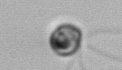
Label: flagellate_morphotype1